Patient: sex F, age 34
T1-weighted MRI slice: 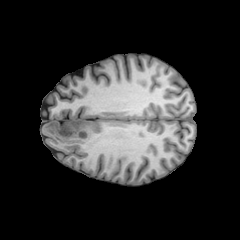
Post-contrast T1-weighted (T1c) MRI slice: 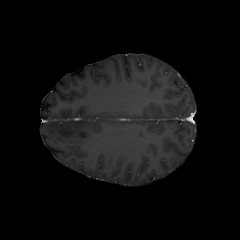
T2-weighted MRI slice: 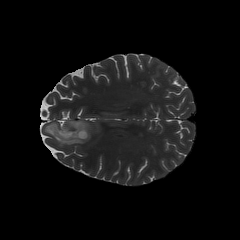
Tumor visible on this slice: yes
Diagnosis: Astrocytoma, IDH-mutant
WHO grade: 2